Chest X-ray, AP view. Patient: 38 years old, sex M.
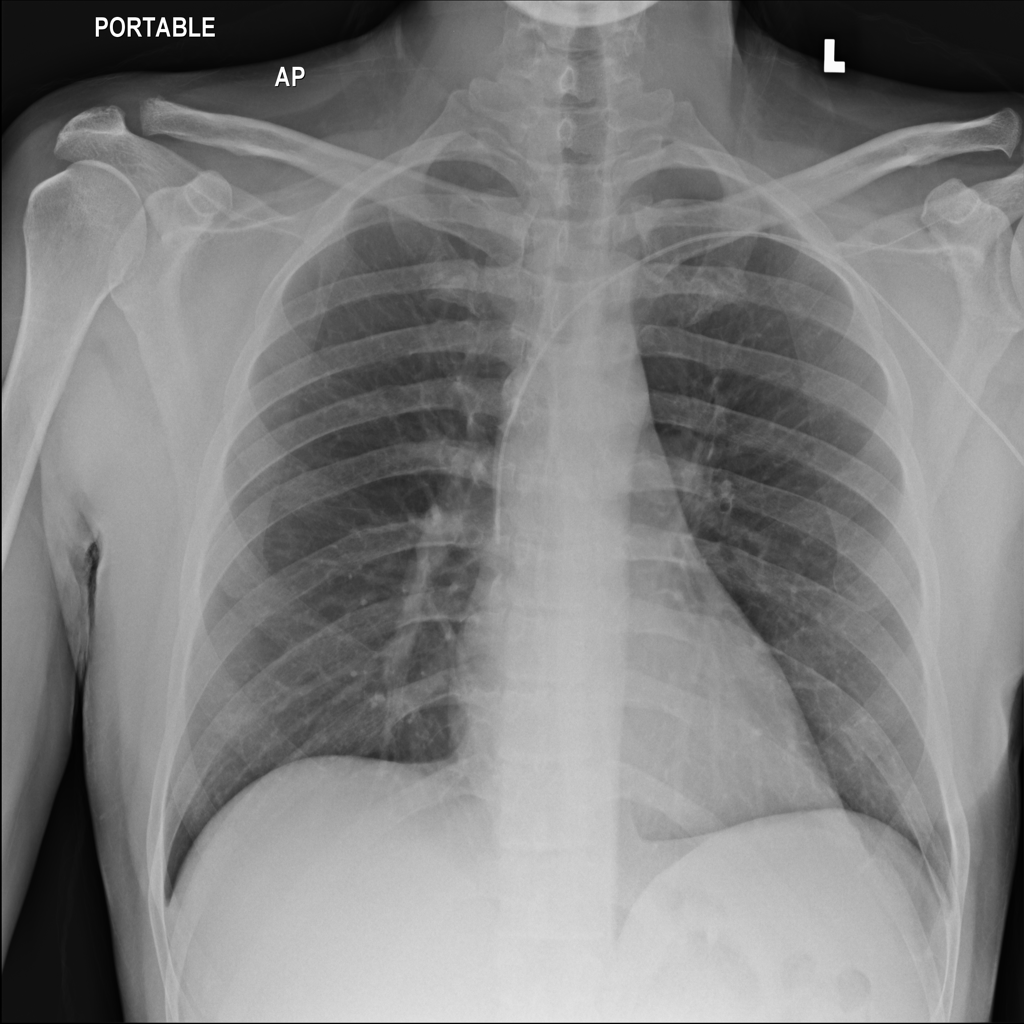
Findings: No Finding